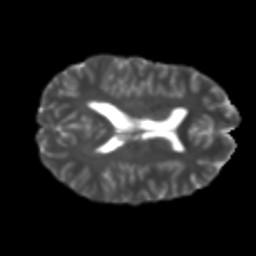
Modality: T2w
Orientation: axial
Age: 20
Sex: female
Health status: healthy
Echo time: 0.074 s